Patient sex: F
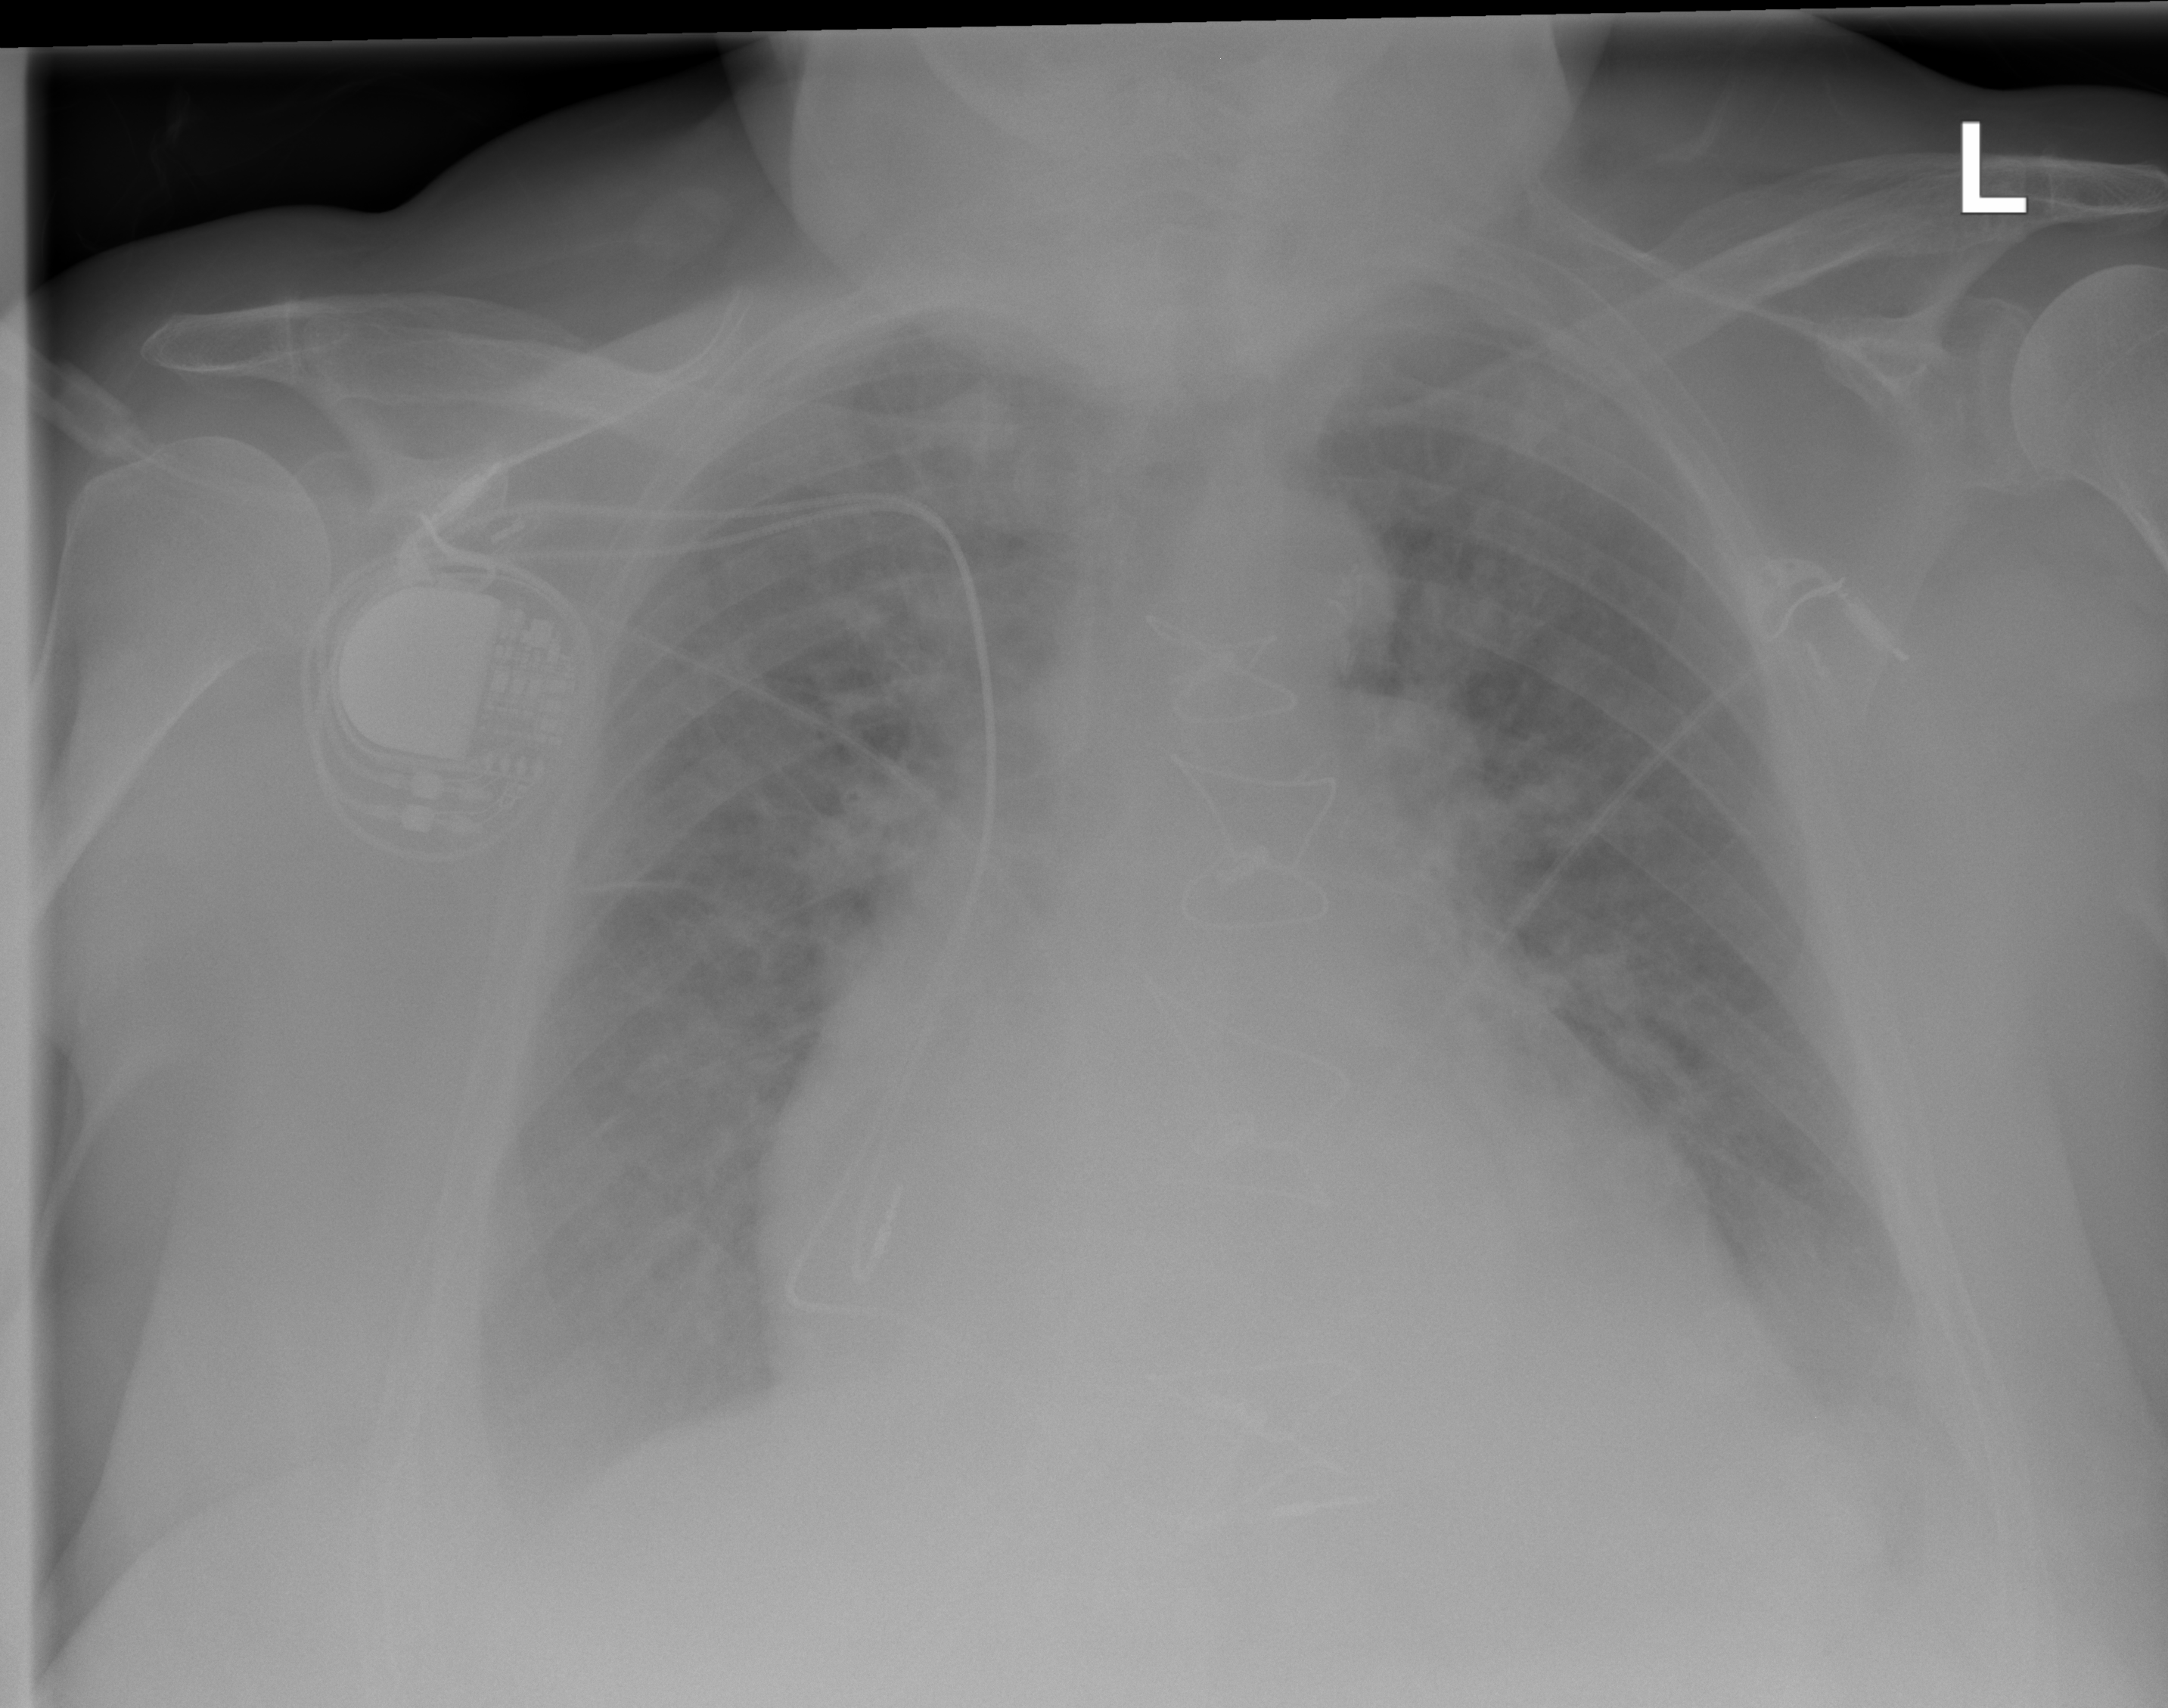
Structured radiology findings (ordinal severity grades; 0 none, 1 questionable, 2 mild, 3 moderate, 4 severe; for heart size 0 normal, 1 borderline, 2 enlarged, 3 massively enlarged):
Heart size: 2
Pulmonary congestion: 2
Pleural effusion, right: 2
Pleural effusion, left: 2
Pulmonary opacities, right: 0
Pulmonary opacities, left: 0
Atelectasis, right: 2
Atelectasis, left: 2